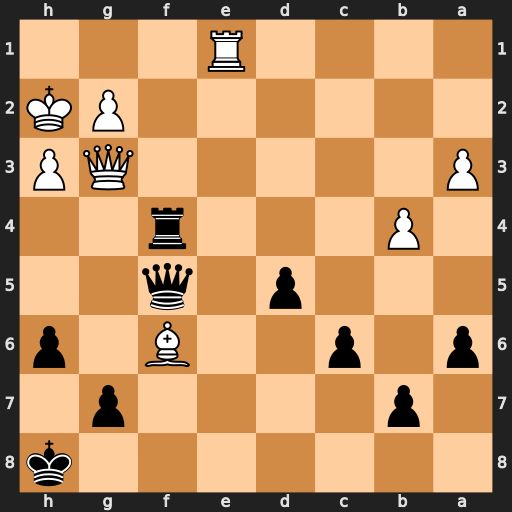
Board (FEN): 7k/1p4p1/p1p2B1p/3p1q2/1P3r2/P5QP/6PK/4R3
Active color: b
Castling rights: -
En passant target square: -
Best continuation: Qxf6 Re8+ Kh7